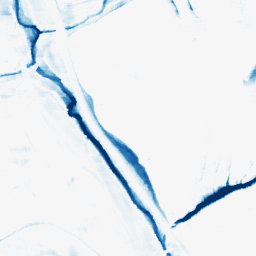
Category: morphological
Decomposition family: morphological_rect
Decomposition parameters: operation: closing
width: 20
height: 10
Upsampling method: quartic
Upsampling parameters: scale: 8
Upsampling scale: 8